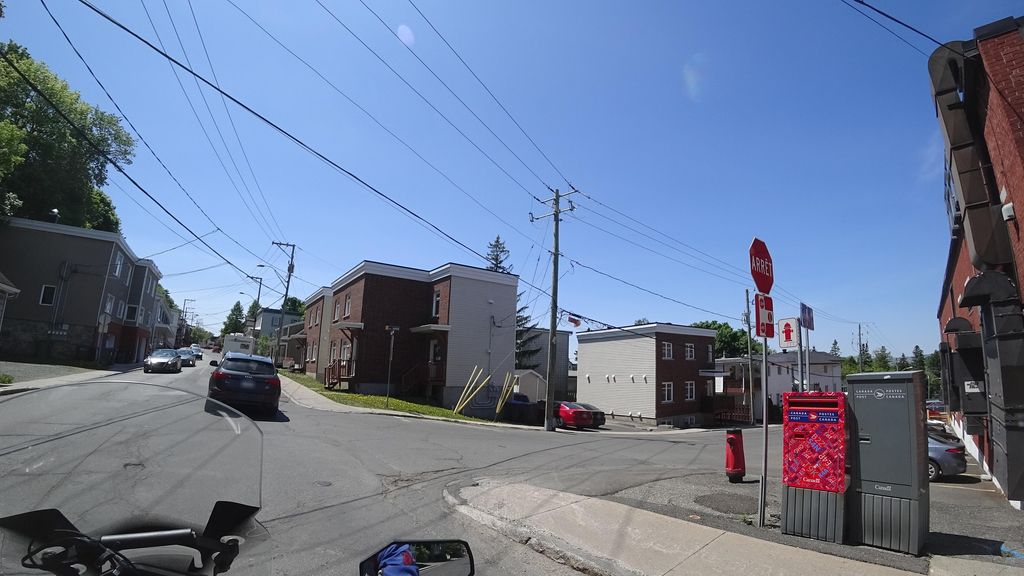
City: quebec_city